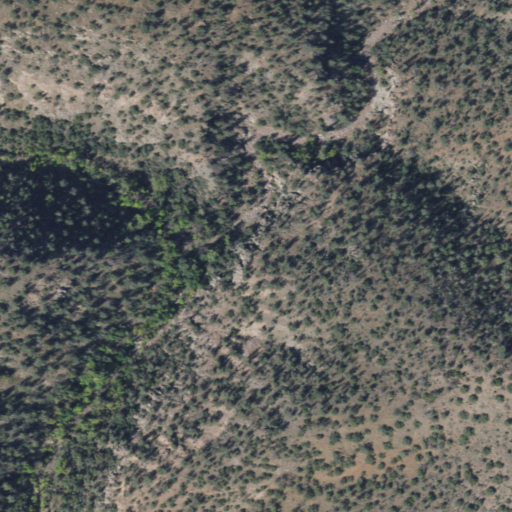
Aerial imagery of valley in Arizona named Rock Canyon containing shrub and evergreen forest